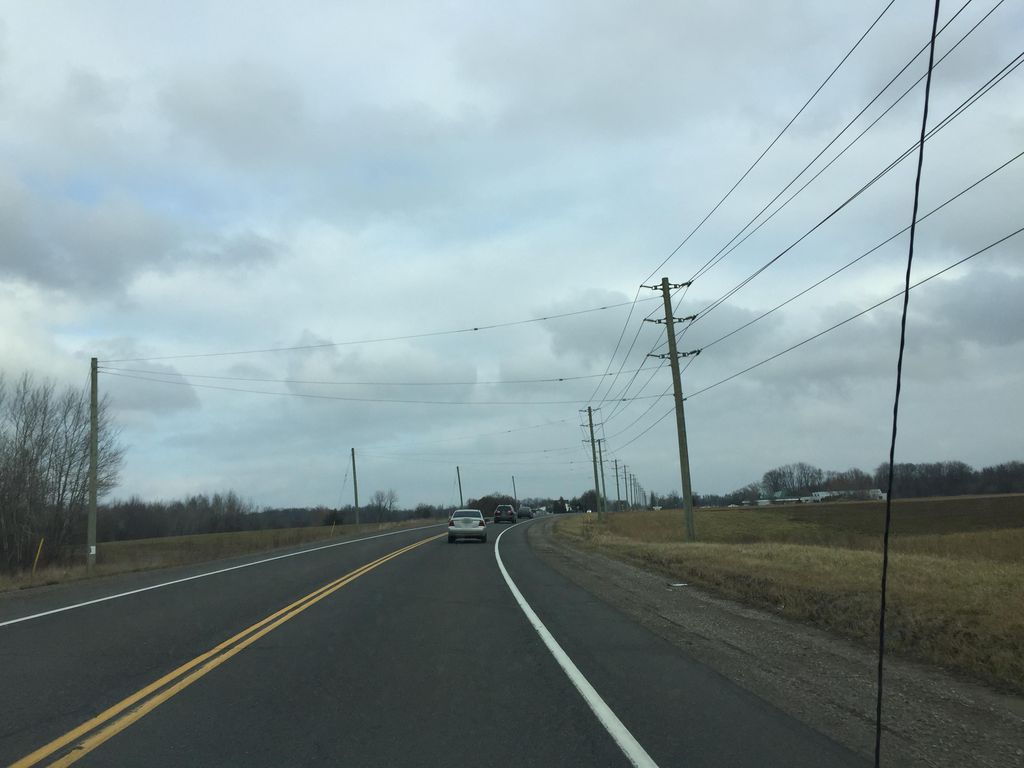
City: kitchener-waterloo